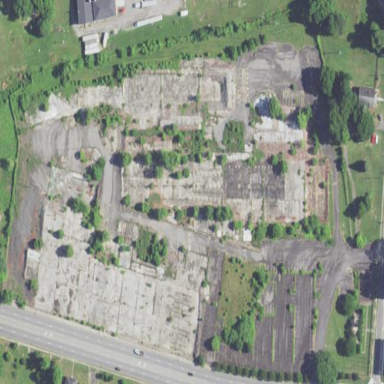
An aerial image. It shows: Historic factory.